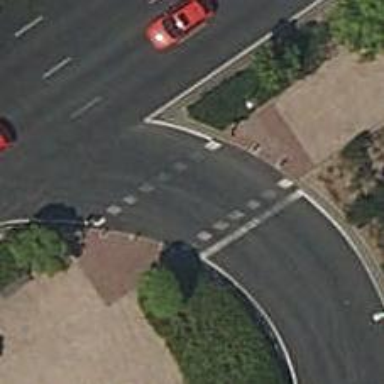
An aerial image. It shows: Uncontrolled zebra crossing on the road.